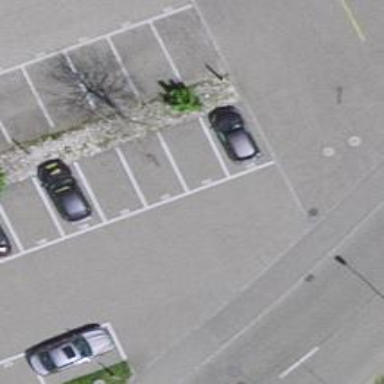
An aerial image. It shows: Parking aisle designated as service road.